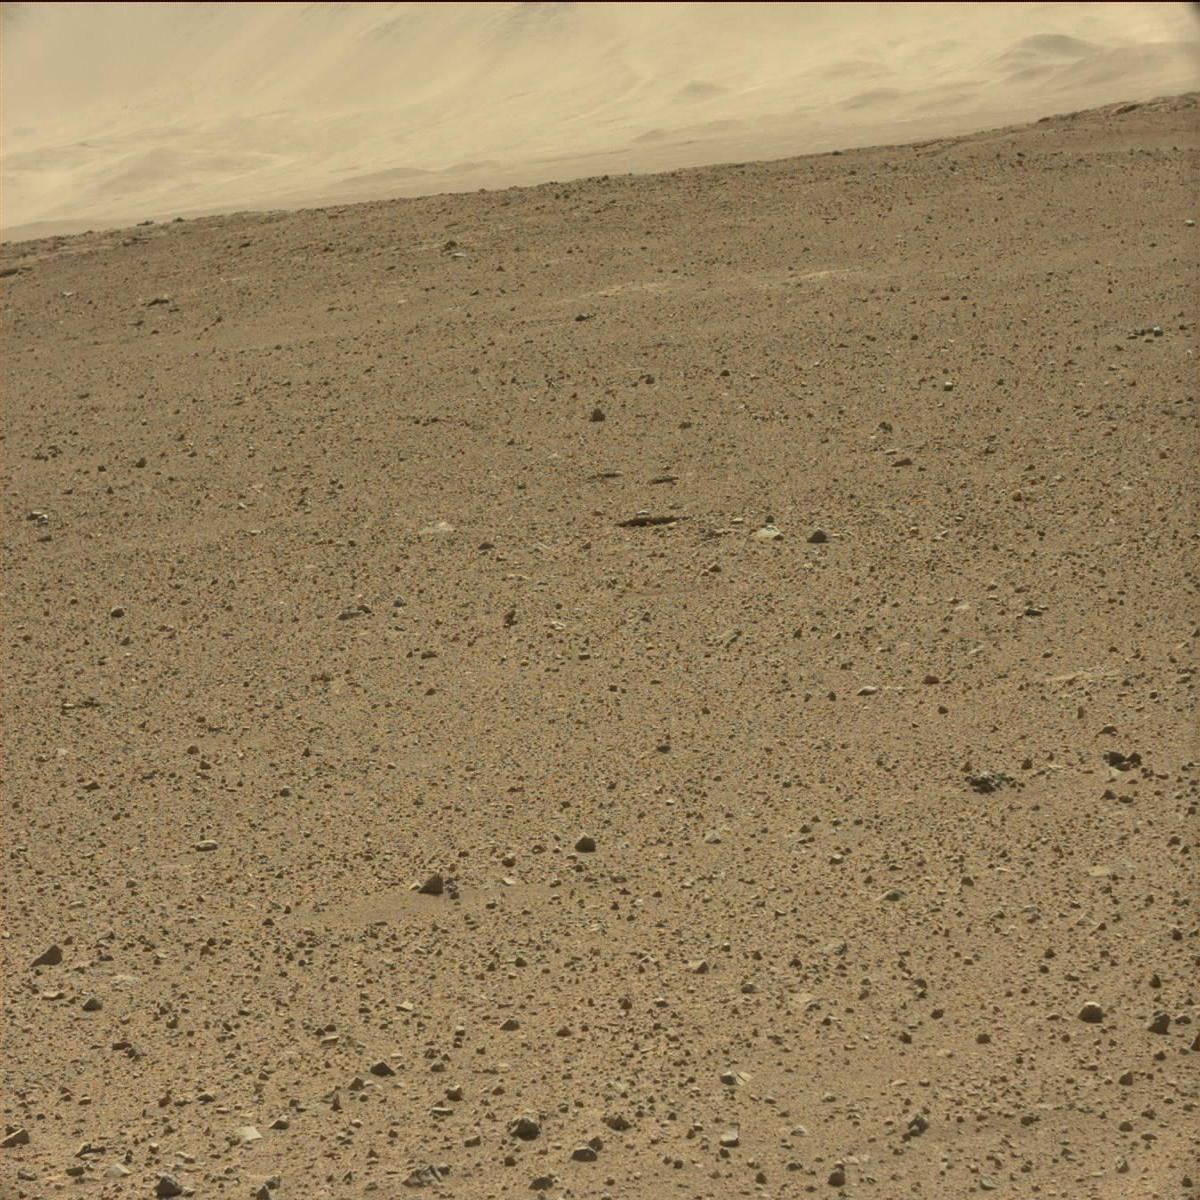
Terrain classes present: Bedrock, Ridge, Sand / Soil